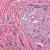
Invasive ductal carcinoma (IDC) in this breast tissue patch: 1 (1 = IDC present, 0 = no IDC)